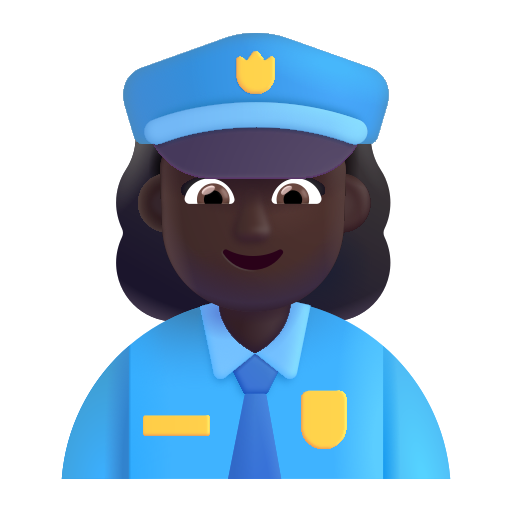
woman police officer color dark